Aerial crown-view tile of a tropical tree (Barro Colorado Island, Panama), acquired 20250217:
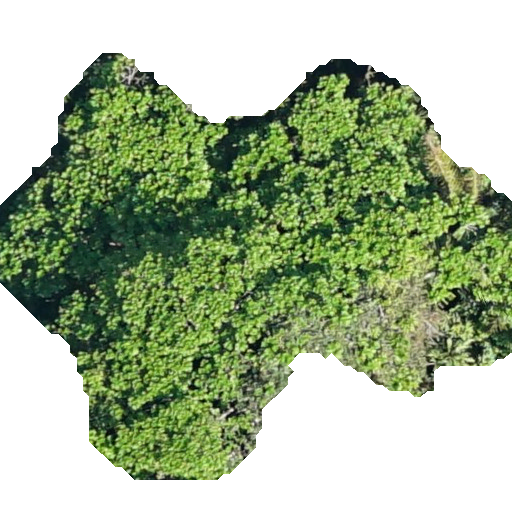
Species: Anacardium excelsum
GBIF accepted scientific name: Anacardium excelsum
Crown area: 221.931 m²